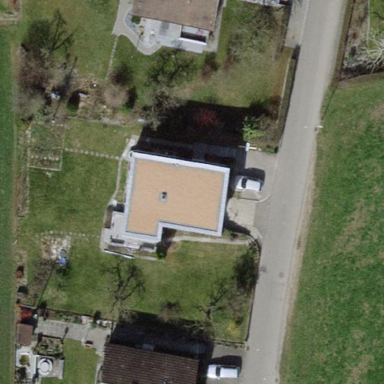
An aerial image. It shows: Flat-roofed house.